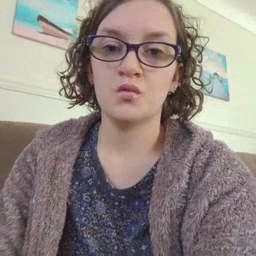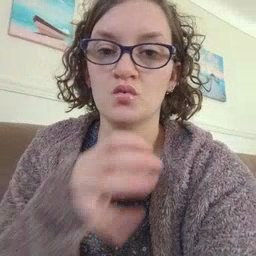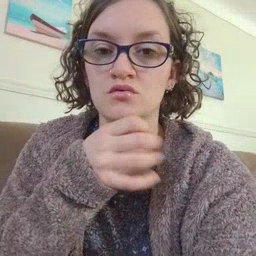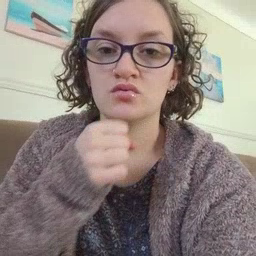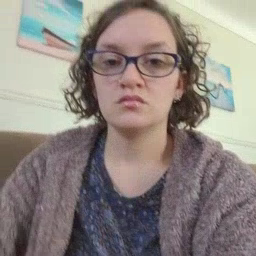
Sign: orange